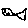
Label: fish